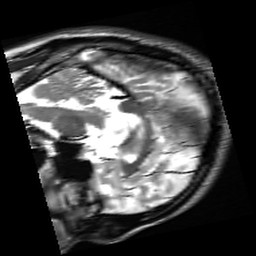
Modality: inplaneT2
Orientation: sagittal
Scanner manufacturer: siemens
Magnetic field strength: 3 T
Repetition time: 7.02 s
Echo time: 0.069 s